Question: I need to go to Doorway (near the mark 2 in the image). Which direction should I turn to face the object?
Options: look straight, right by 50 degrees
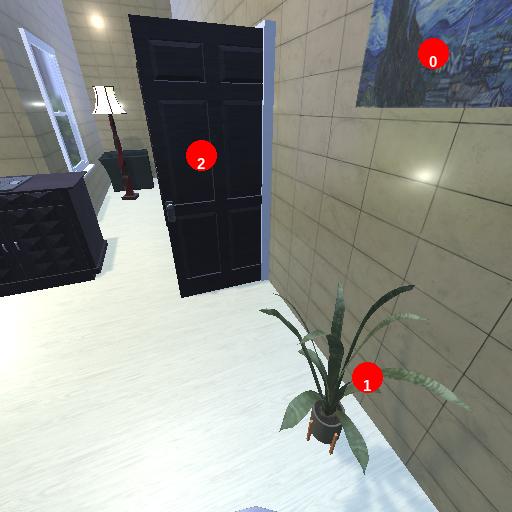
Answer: look straight